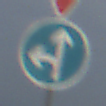
Verkehrszeichen: VorgeschriebeneFahrtrichtungGeradeausOderLinks
Zusatzzeichen oben: VorfahrtGewaehren
Umgebung: Outdoor, Suburban
Tageszeit: MorningAfternoon
Wetter: PartlyCloudy
Licht: Natural
Jahreszeit: NotSpecified
Kontrast: HighContrast